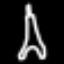
Label: The Eiffel Tower